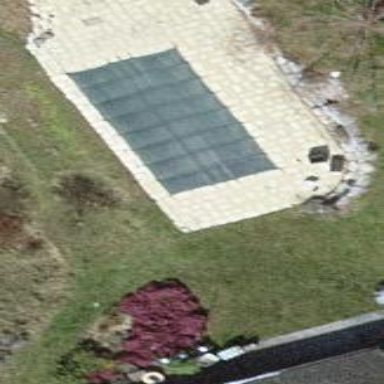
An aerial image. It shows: Swimming pool located in leisure land.